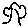
Label: tree